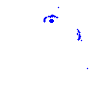
Particle: kaon